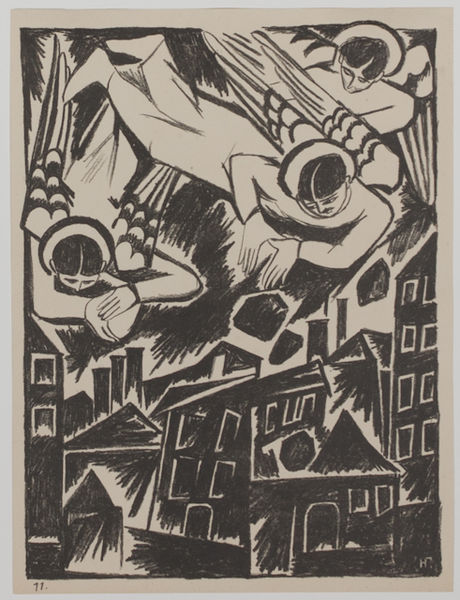
Titel: The Foredoomed City, The Foredoomed City
Künstler: Natal'ia Sergeevna Goncharova
Standort: Amherst (Massachusetts, USA)
Institution: Mead Art Museum, Amherst College
Schlagwörter: hands, people, religious, white, window, black, figures, hair, modern, print, woodcut, hand, angels, heaven, sky, house, houses, roof, street, village, drawing, paper, etching, flying, faces, wings, door, city, arms, leaves, leaf, picasso, carving, mexican, halo, lefs, woodcarving